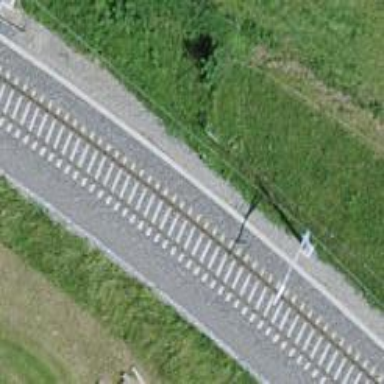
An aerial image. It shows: One railway track on embankment with electrified contact line.